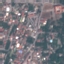
Land use / land cover class: Residential